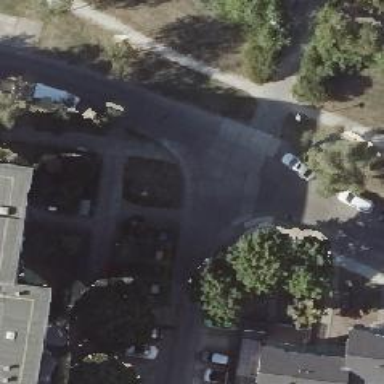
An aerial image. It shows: Footway.